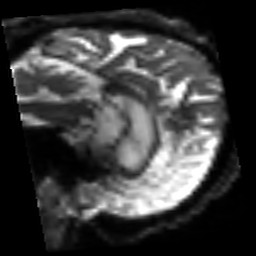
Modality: sbref
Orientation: sagittal
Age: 69
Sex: male
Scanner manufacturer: siemens
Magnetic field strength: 3 T
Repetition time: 3.2 s
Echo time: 0.081 s